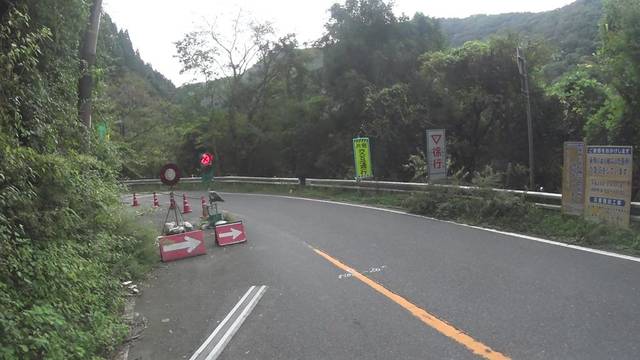
Region: Japan
Coordinates: 34.882, 135.851